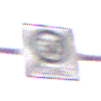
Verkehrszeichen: EndeZone30
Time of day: Midday
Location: Outdoor (RoadRail)
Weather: Overcast
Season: NotSpecified
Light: Natural